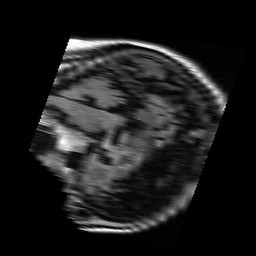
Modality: FLAIR
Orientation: sagittal
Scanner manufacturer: ge
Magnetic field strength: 1.5 T
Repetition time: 8.002 s
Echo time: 0.124 s